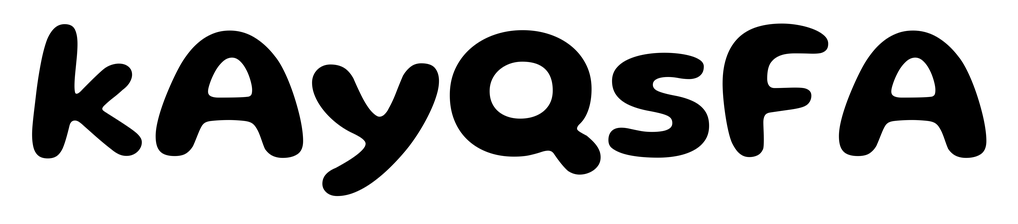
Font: Gluten_SemiBold